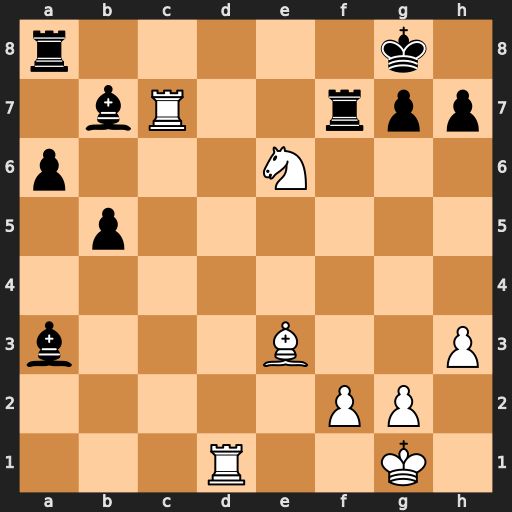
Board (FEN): r5k1/1bR2rpp/p3N3/1p6/8/b3B2P/5PP1/3R2K1
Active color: w
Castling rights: -
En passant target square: -
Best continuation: Rdd7 Rxd7 Rxd7 Bb2 Rxb7